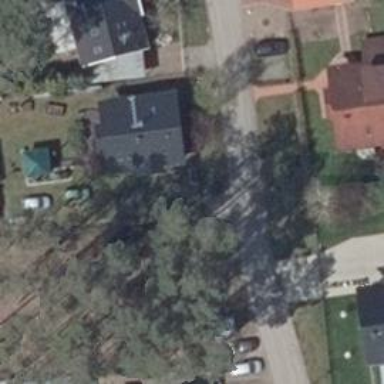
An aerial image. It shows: Residential road.